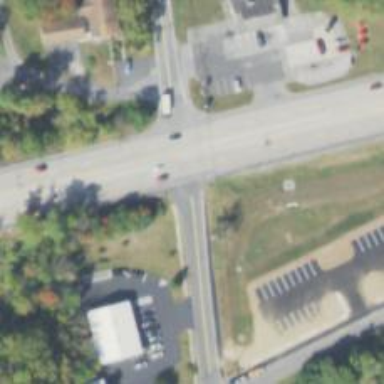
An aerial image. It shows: Tertiary road with asphalt surface and sidewalk on the left.